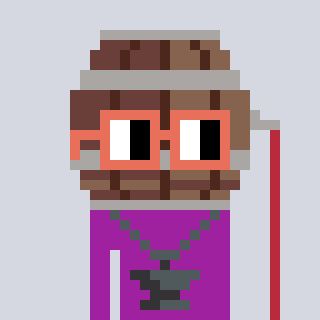
a pixel art character with square orange glasses, a wine barrel-shaped head and a magenta-colored body on a cool background